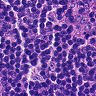
Metastatic tissue present: yes